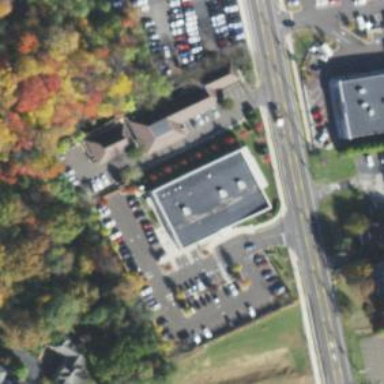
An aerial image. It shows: Clinic building providing healthcare services.